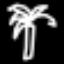
Label: palm tree